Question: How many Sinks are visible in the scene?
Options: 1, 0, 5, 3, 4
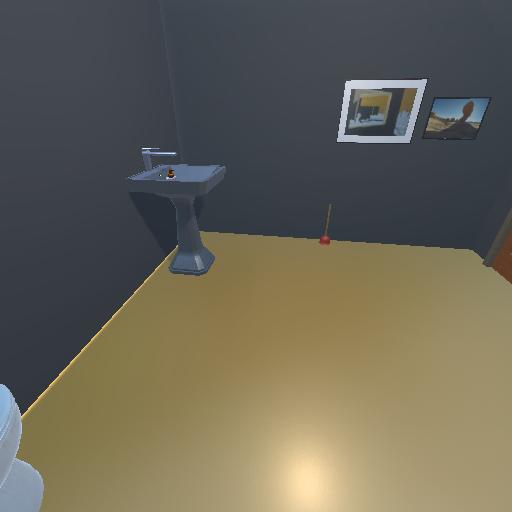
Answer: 1